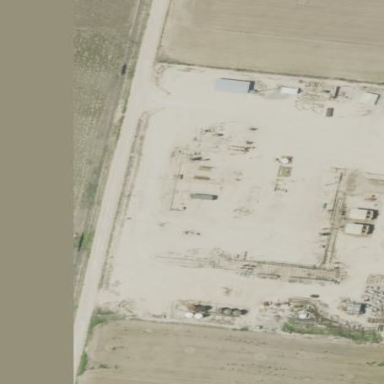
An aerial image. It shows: Fenced industrial area dedicated to gas operations.